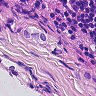
Metastatic tissue present: yes